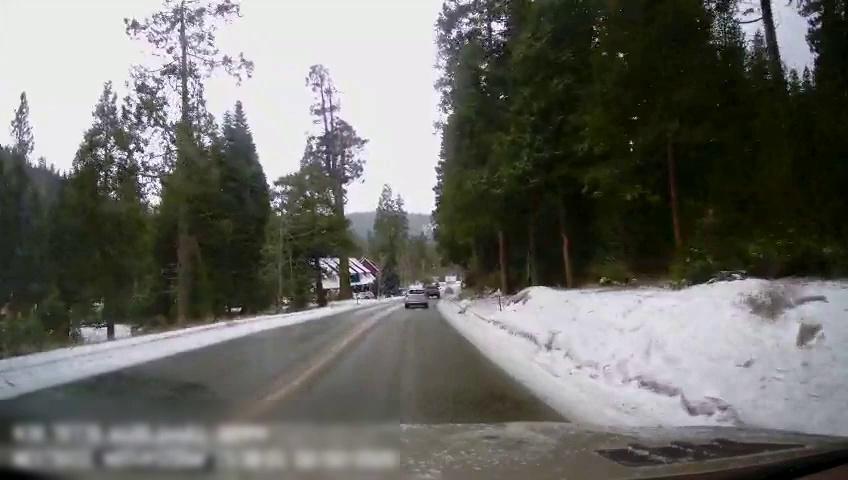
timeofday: Day
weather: Snowy
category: Drivable Space
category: Vehicles | Truck
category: Vehicles | SUV
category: Lanes | Current Lane